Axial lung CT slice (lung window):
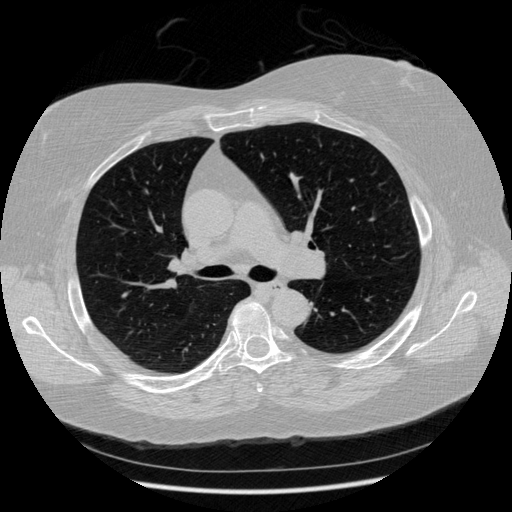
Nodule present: no